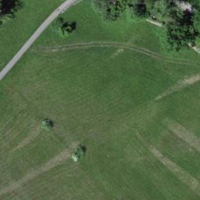
EUNIS habitat code: 16
Species observed at this site:
Carex hostiana
Holcus lanatus
Cirsium palustre
Gryllus campestris